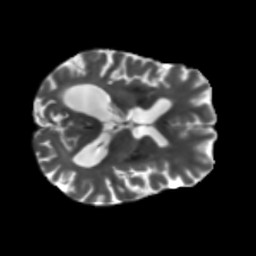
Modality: T2w
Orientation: axial
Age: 75
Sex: male
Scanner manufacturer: siemens
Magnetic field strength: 3 T
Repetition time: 5.47 s
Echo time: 0.0854 s